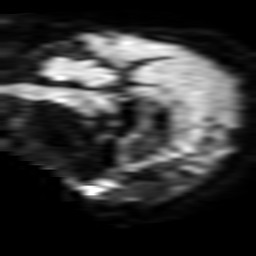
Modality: TRACE
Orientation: sagittal
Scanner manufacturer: philips
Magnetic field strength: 3 T
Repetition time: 3.08 s
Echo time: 0.076 s